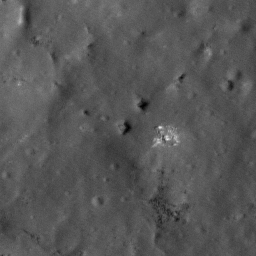
Pit: Lalande 5a
Host crater: Lalande
Host type: impact_melt
Lunar coordinates: latitude -4.341, longitude 351.423